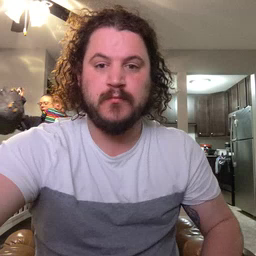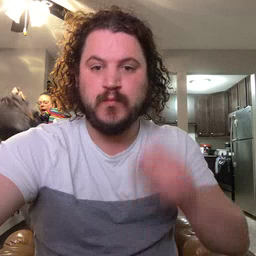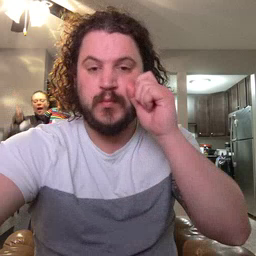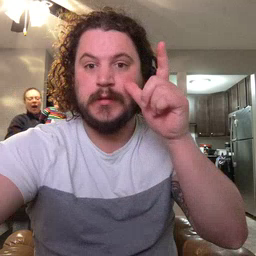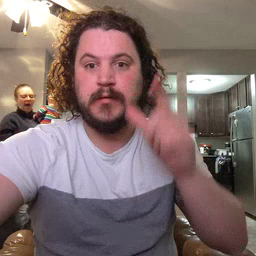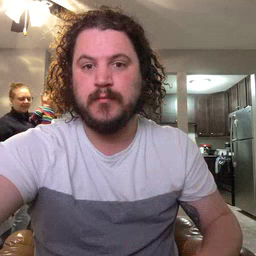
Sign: awake